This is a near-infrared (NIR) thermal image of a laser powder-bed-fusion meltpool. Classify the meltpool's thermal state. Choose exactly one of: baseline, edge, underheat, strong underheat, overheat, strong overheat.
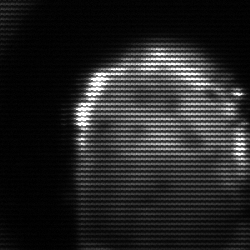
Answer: baseline